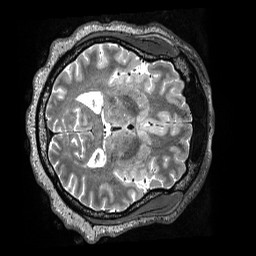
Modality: T2w
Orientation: axial
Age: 43
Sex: male
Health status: ill
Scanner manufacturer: siemens
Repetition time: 3.2 s
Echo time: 0.566 s